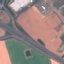
Land use / land cover: Highway